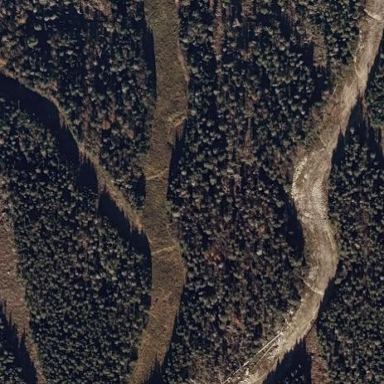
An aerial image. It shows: Coniferous forest area.